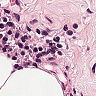
Metastatic tissue present: no